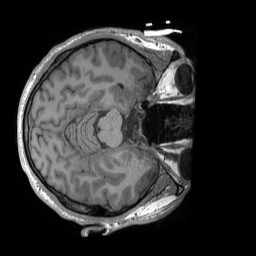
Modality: T1w
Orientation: axial
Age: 27
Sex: male
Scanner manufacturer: siemens
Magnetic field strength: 3 T
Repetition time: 2.4 s
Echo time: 0.00224 s